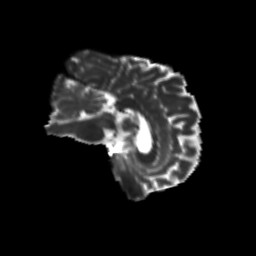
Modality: T2w
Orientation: sagittal
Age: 59
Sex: female
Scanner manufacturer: siemens
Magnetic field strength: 3 T
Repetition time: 8.6 s
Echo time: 0.095 s